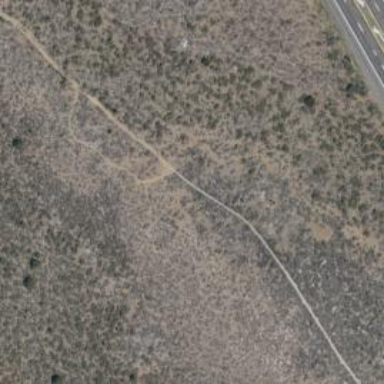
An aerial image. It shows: Path.